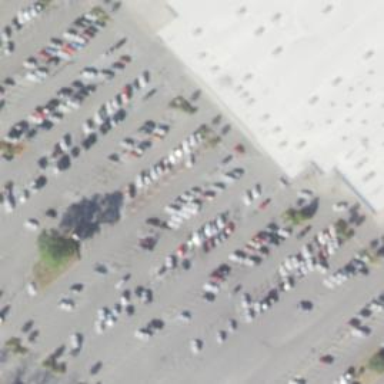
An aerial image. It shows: Parking space is available.